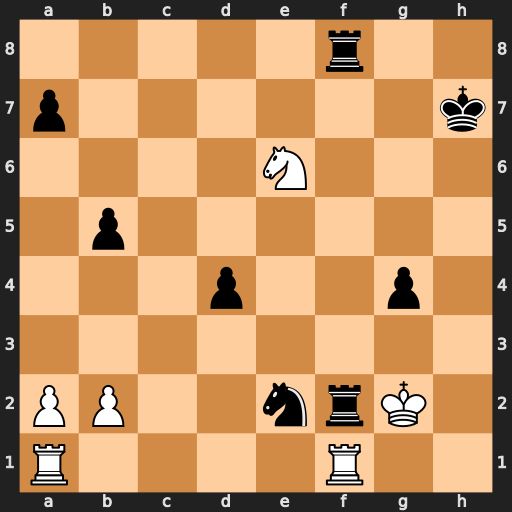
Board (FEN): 5r2/p6k/4N3/1p6/3p2p1/8/PP2nrK1/R4R2
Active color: w
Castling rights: -
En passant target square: -
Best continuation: Rxf2 Rxf2+ Kxf2